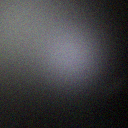
Screen state: off